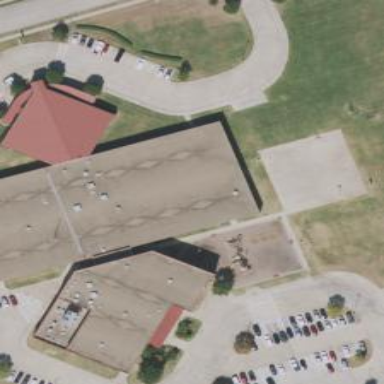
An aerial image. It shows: School building.